Question: Check out the print screen i have pasted below:

How to remove the block that appears with previously typed names?
The gray box below it is meant for searching on keyup event.
I dont need the white block to show me the names additionally.
How to get rid of it?
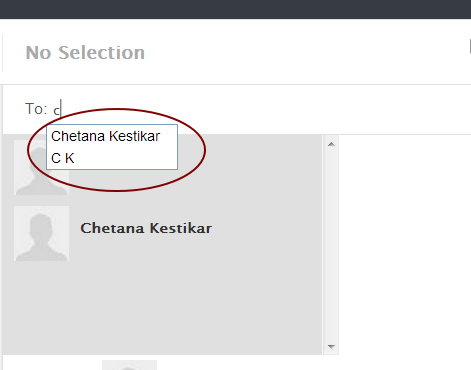
Answer: Add 'autocomplete="off"' to the 'input' element..